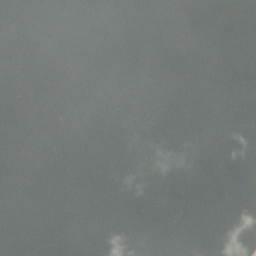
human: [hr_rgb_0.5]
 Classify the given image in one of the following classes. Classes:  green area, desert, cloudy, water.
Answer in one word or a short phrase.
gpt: cloudy